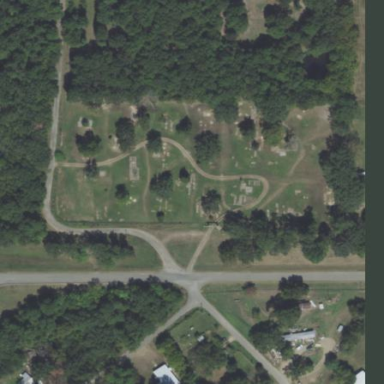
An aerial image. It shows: Cemetery or graveyard.